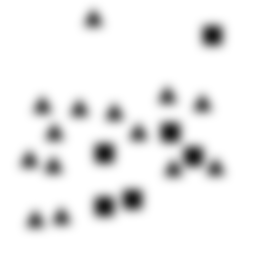
Squares: 6
Triangles: 14
Stars: 0
Total shapes: 20